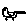
Label: bird